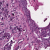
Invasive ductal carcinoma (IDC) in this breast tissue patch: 1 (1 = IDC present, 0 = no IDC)